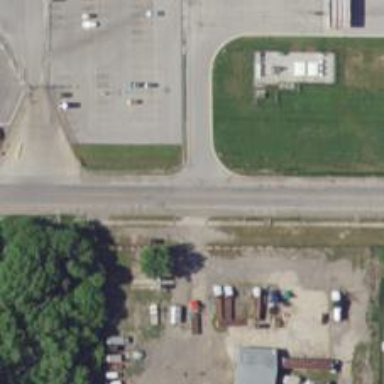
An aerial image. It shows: Tertiary road with asphalt surface.